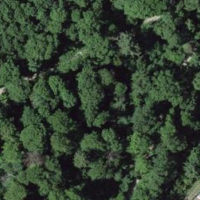
EUNIS habitat code: 41
Species observed at this site:
Cirsium arvense